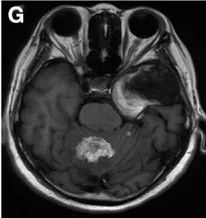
In 2013, the cerebellum lesion was relatively small.
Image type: radiology (mri)